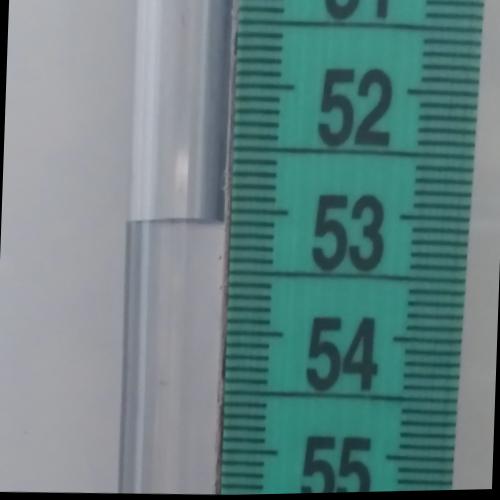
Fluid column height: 53.1 cm